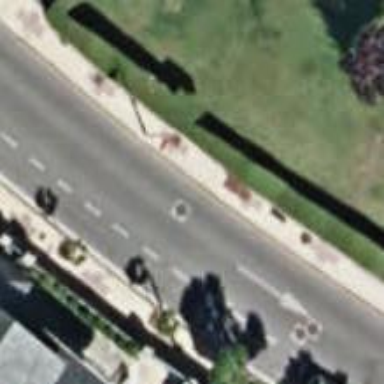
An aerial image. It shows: Residential road with asphalt surface. There is parallel parking available on the right lane.